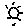
Label: sun